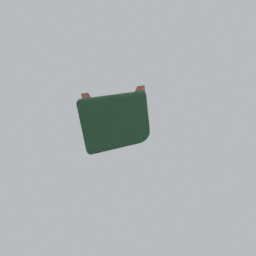
Label: furniture